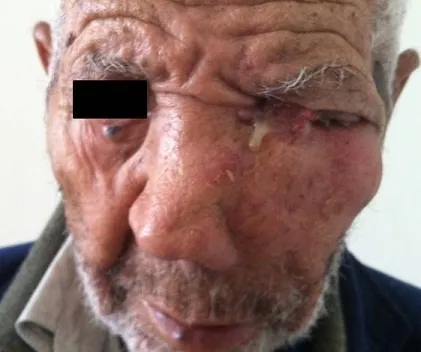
Ulcerated lesion extending to the left orbit.
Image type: medical_photograph (skin_photograph)